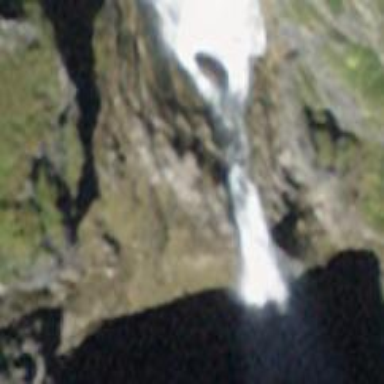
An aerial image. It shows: Beautiful waterfall in nature.